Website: home-depot
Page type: billing-address
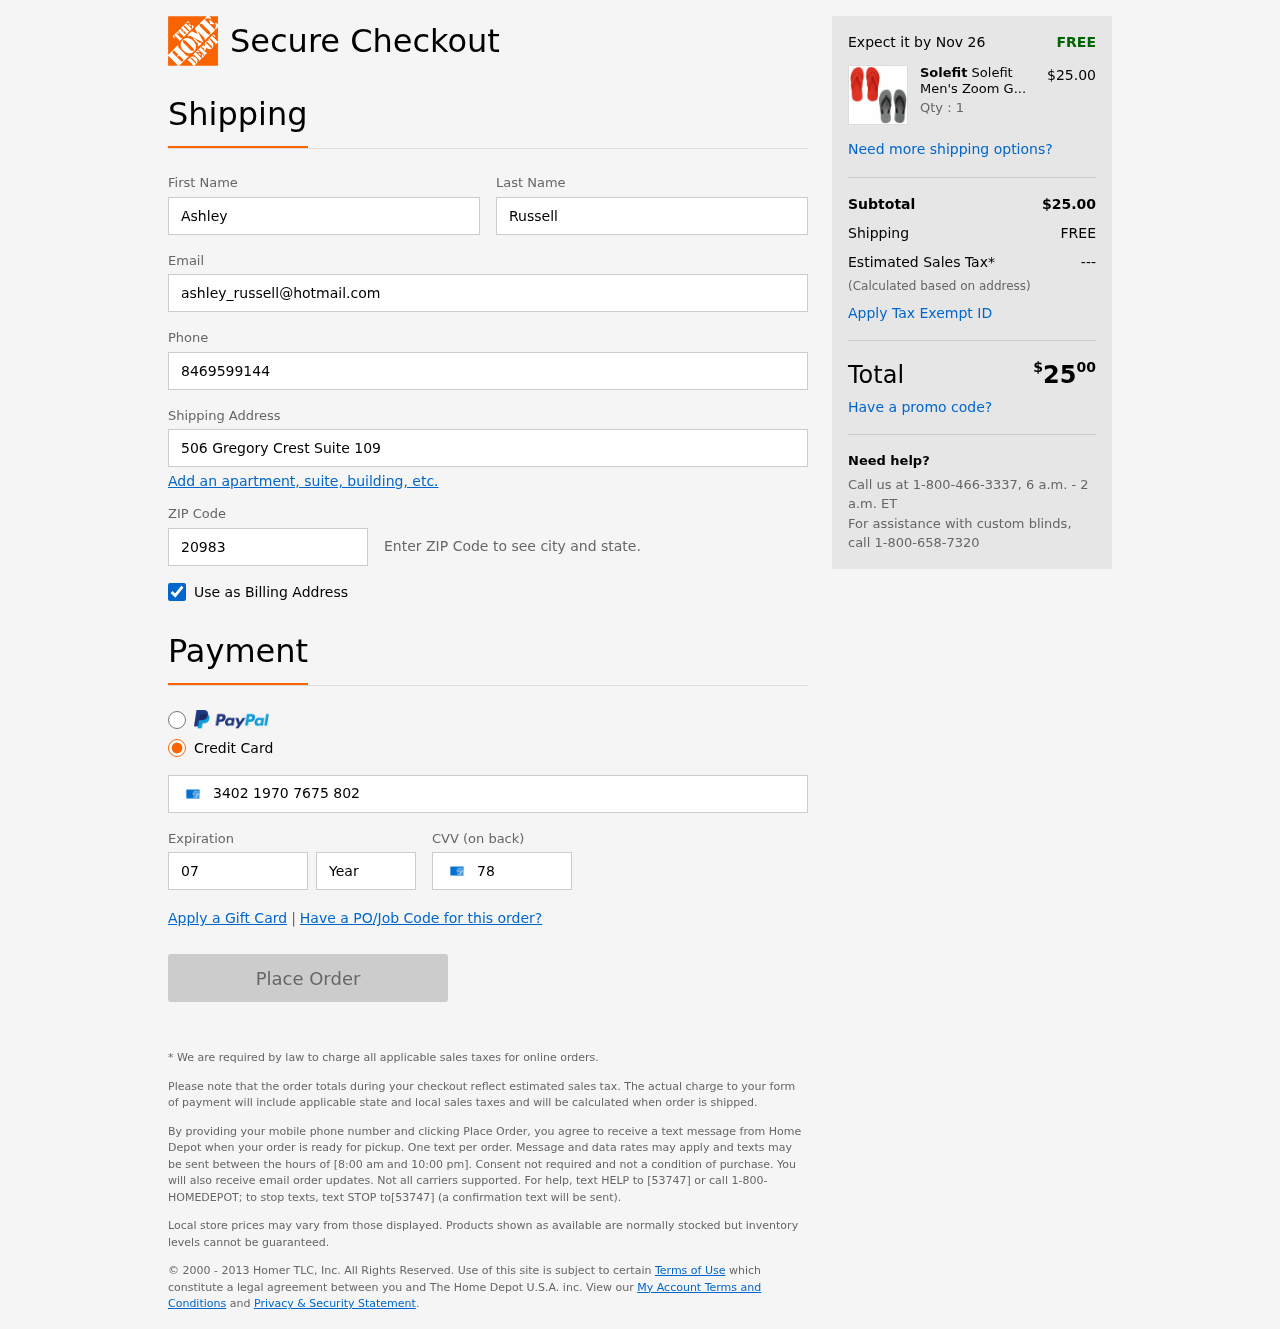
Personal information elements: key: PII_FIRSTNAME
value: Ashley
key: PII_LASTNAME
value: Russell
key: PII_EMAIL
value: ashley_russell@hotmail.com
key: PII_PHONE
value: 8469599144
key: PII_STREET
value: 506 Gregory Crest Suite 109
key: PII_POSTCODE
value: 20983
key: PII_CARD_NUMBER
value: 3402 1970 7675 802
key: PII_CARD_EXPIRY_MONTH
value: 07
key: PII_CARD_CVV
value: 7849
Product elements: key: PRODUCT1_BRAND
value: Solefit
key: PRODUCT1_NAME
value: Solefit Men's Zoom Grey & Red Flip-Flops Pack of 2-7 UK (41 EU) (SLFT-0102-0106)
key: PRODUCT1_PRICE
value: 25
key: PRODUCT1_QUANTITY
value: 1
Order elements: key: ORDER_DELIVERY_DATE
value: Nov 26
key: ORDER_SUBTOTAL
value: $25.00
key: ORDER_SHIPPING_COST
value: FREE
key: ORDER_TAX
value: ---
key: ORDER_TOTAL2
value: $2500